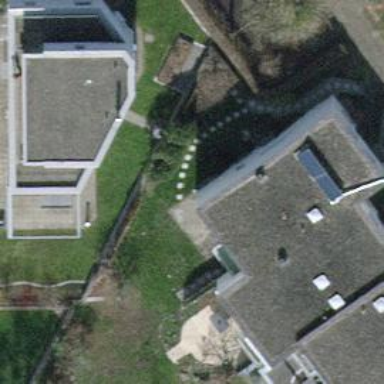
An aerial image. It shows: Terrace building.